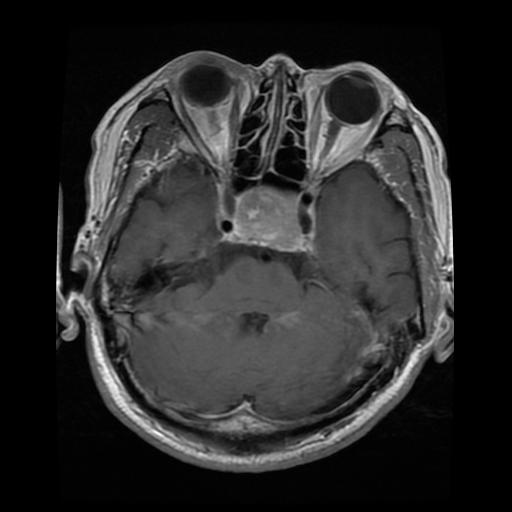
Label: pituitary